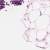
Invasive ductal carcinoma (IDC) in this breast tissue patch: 0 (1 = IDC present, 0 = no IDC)